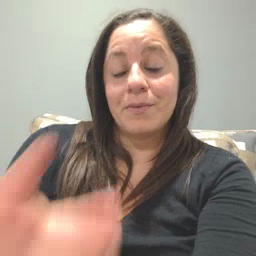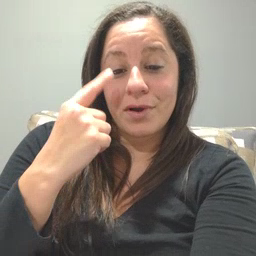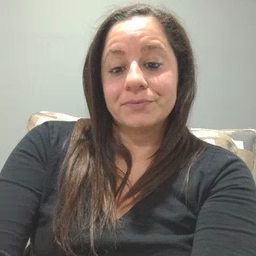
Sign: cry